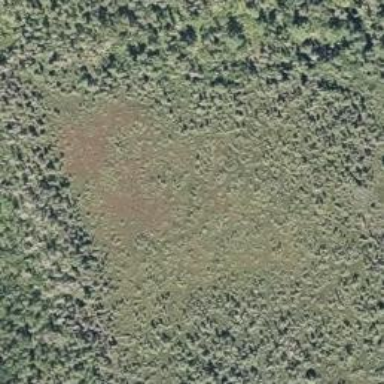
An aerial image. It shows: Bog wetland area.